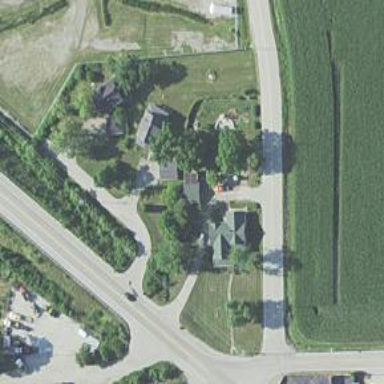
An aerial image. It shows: Residential driveway designated as service road.